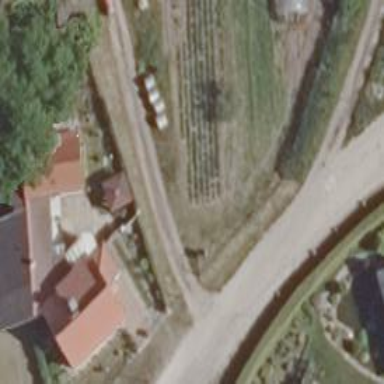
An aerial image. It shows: Farm shop.